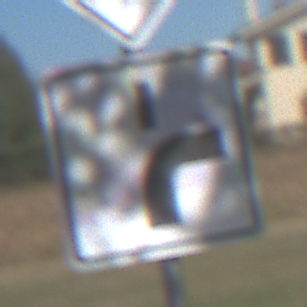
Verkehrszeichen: VerlaufVorfahrtsstrasse8
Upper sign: Vorfahrtsstrasse
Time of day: MorningAfternoon
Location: Outdoor (Suburban)
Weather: PartlyCloudy
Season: NotSpecified
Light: Natural